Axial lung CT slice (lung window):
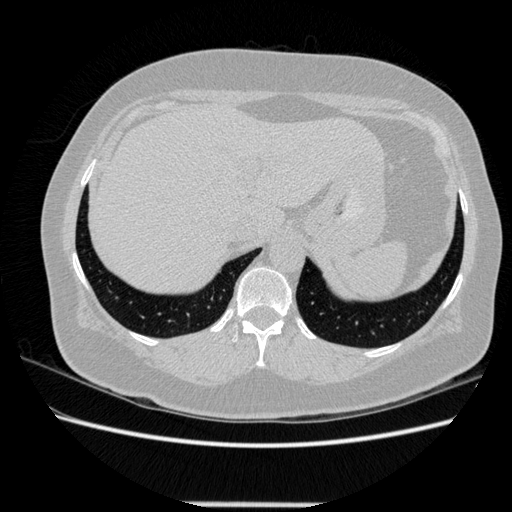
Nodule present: no